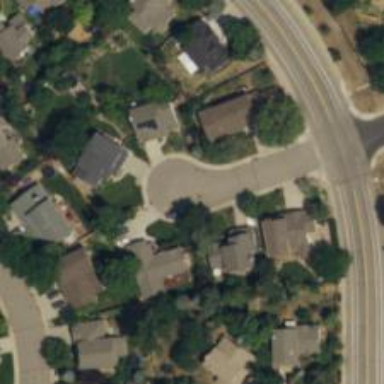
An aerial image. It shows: Residential road.